Field crop: maize
Growth stage: 2
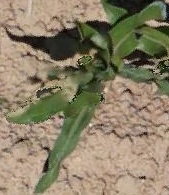
Species: maize